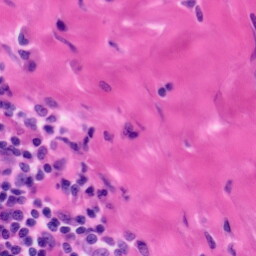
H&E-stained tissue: Tonsil